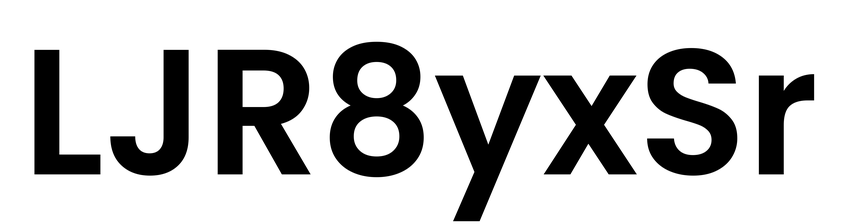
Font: Poppins-SemiBold